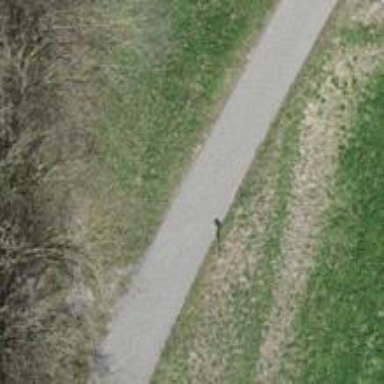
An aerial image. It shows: Abandoned railway next to grade1 cycleway.